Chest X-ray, AP view. Patient: 39 years old, sex F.
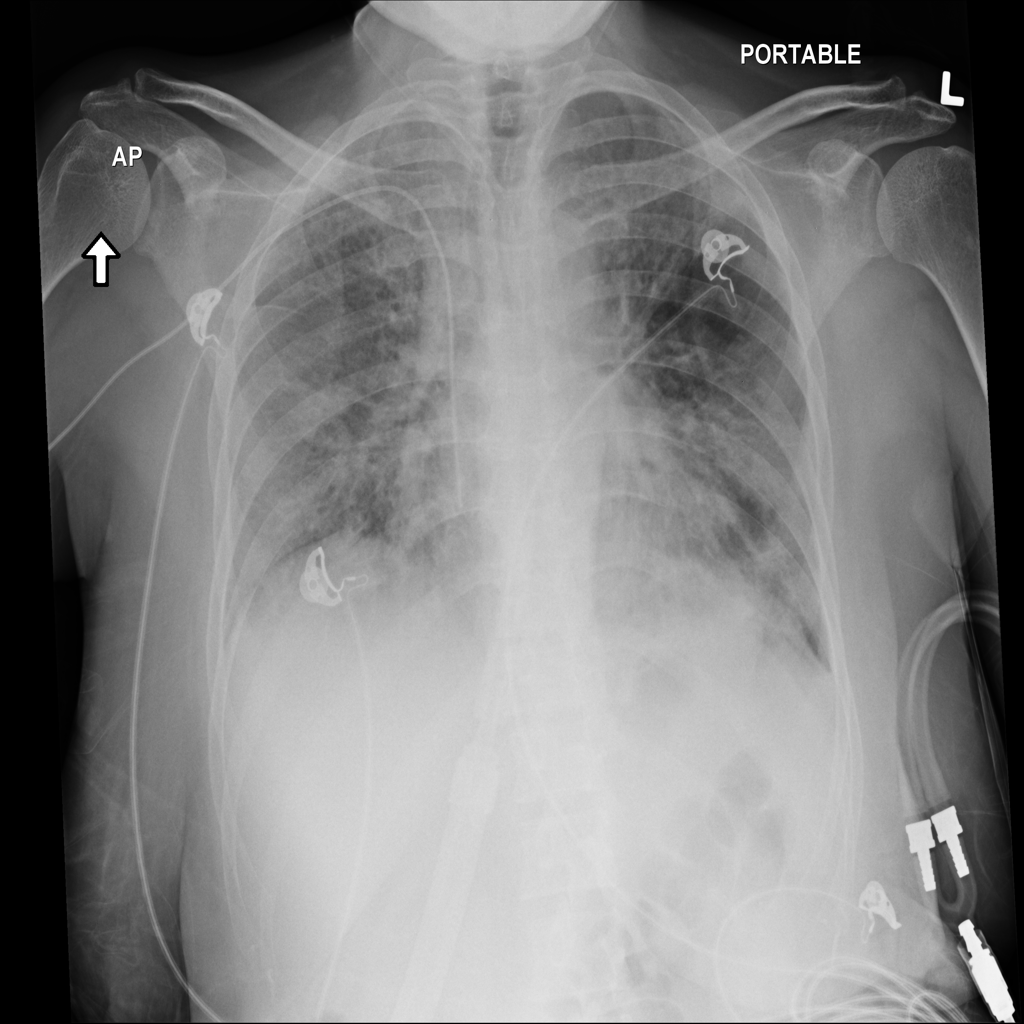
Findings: No Finding